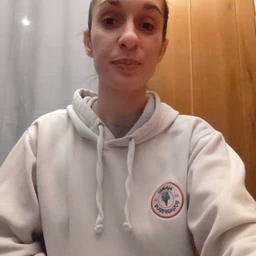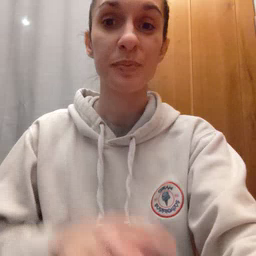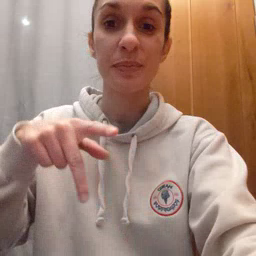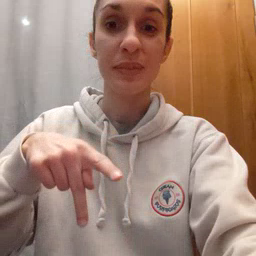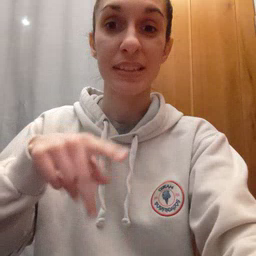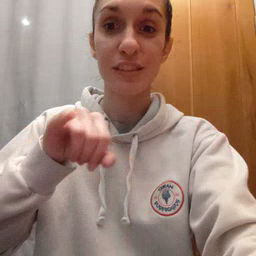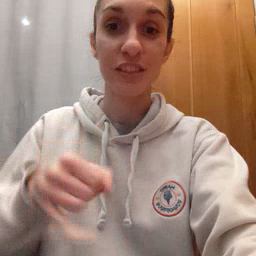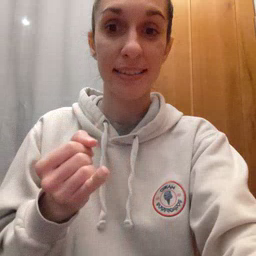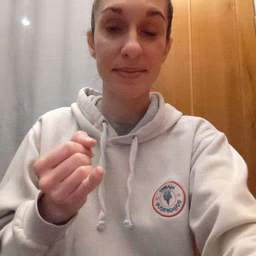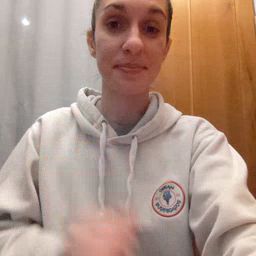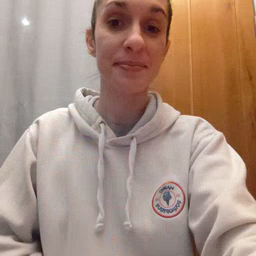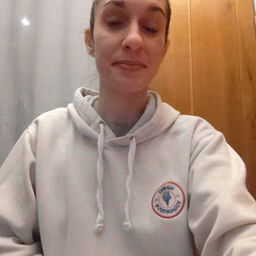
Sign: pajamas